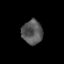
Tissue: prostate
Cell type: T cells
Senescence score: 0.2855
Nuclear area (px): 493
Mean DAPI intensity: 85.497